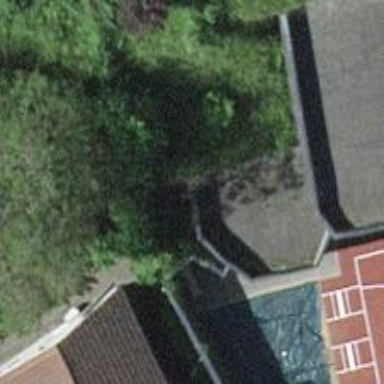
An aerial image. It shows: Retaining wall.